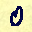
Label: 0